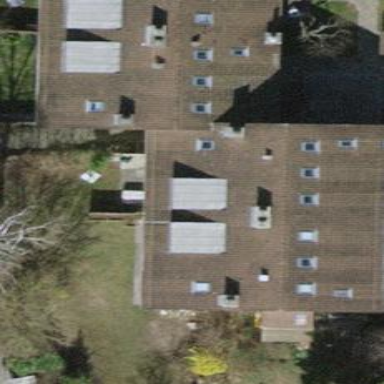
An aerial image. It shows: Tile-roofed apartment building.